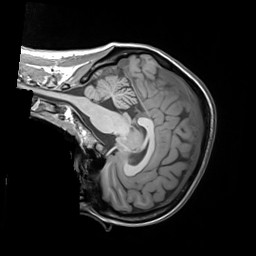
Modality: T1w
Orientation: sagittal
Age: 29
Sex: female
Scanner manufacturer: siemens
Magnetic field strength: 3 T
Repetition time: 1.55 s
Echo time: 0.00234 s